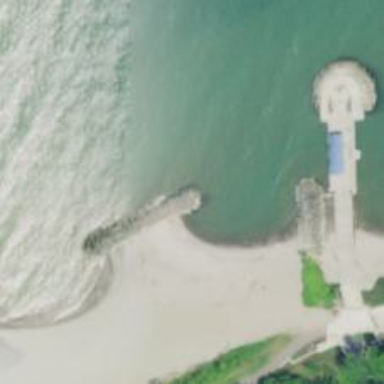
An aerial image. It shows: Breakwater structure.